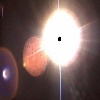
Label: sunburn